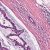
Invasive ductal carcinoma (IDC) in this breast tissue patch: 1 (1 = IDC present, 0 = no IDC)